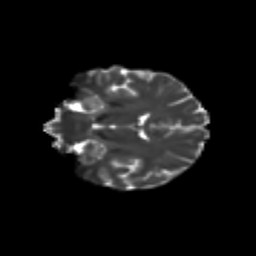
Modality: T2w
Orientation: coronal
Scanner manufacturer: siemens
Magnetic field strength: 3 T
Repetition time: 9.2 s
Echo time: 0.084 s